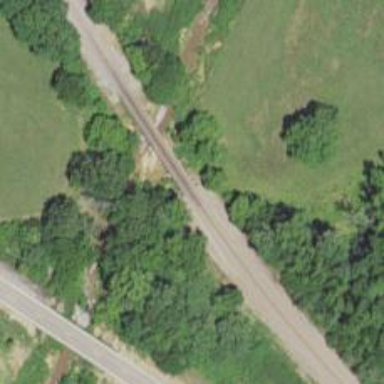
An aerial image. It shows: Railway bridge.